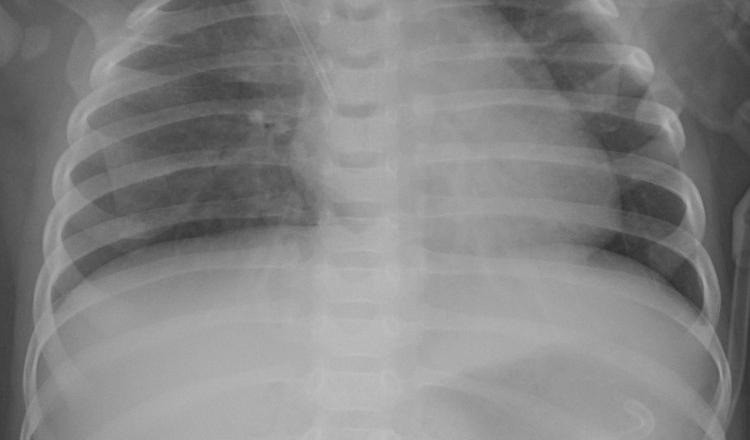
Diagnosis: PNEUMONIA